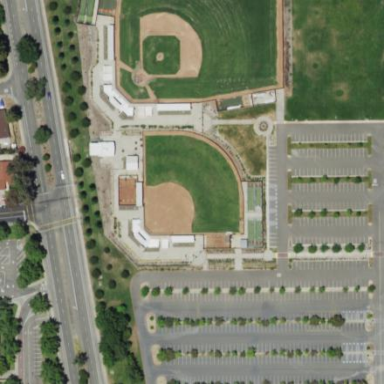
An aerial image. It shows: Baseball pitch for leisure land.